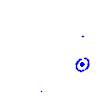
Particle: electron